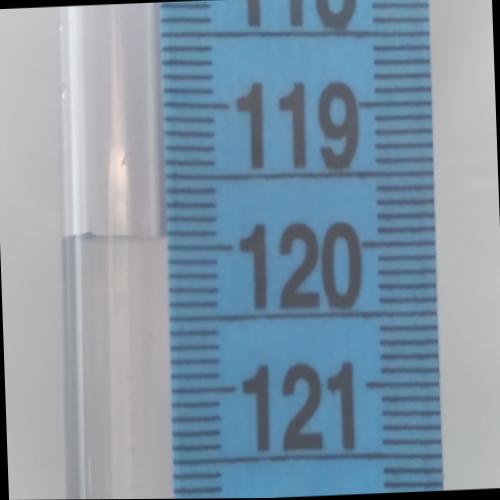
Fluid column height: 119.9 cm